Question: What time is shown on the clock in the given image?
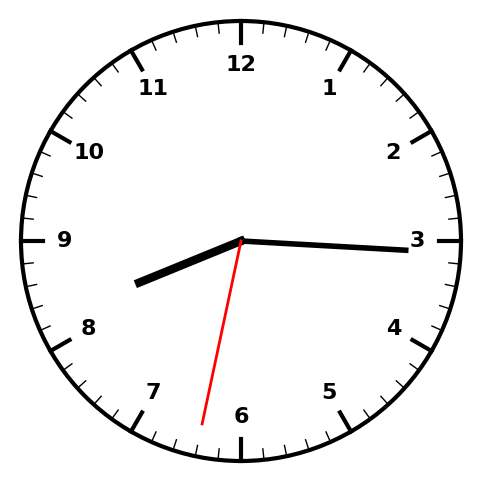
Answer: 08:15:32